I will show an image sequence of human cooking. I have annotated the images with numbered circles. Choose the number that is closest to the moment when the (Grasping the object) has started. You are a five-time world champion in this game. Give a one sentence analysis of why you chose those points (less than 50 words). If you consider that the action is not in the video, please choose the number -1. Provide your answer at the end in a json file of this format: {"points": []}
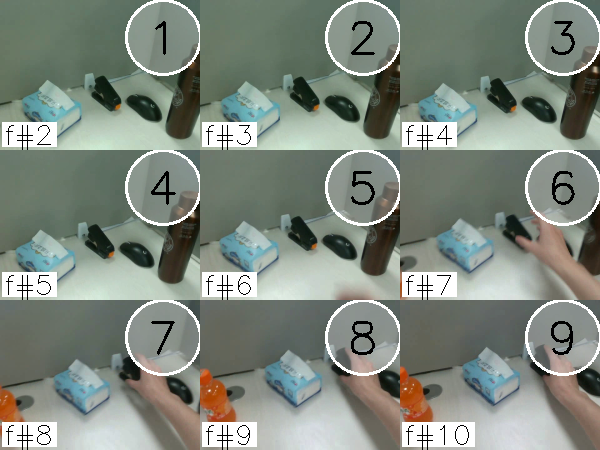
Frame 8 shows the clearest moment of hand-object contact.
{"points": [8]}